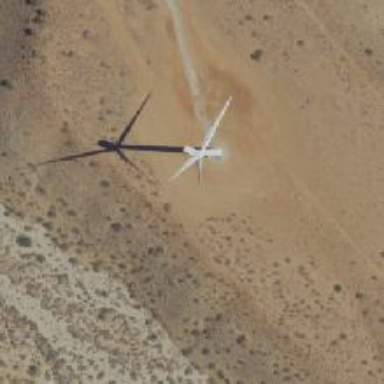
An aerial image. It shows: Wind generator powered by horizontal axis wind turbine.